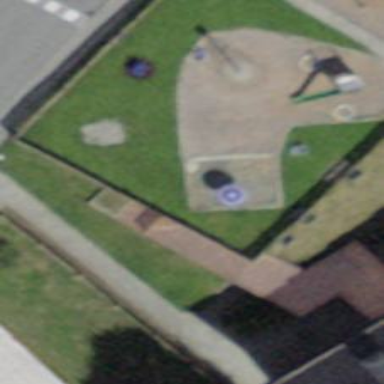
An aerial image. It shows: Playground area for leisure land.